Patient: sex M, age 47
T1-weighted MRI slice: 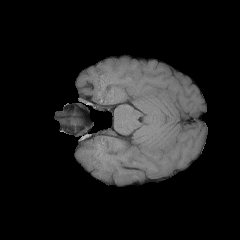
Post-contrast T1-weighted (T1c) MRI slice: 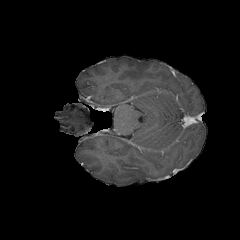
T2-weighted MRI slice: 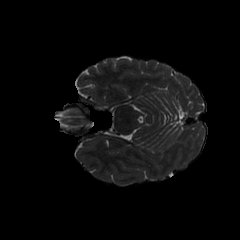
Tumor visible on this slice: no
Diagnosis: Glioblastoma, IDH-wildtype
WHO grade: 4